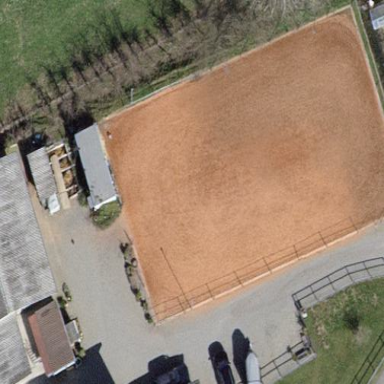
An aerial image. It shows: Equestrian sport pitch with sandy surface.